Question: User interfaces often consist of different input devices like buttons, input fields, dialog boxes, sliders and others. The event order generally determines the expected behavior, and this behavior often is not easy to catch in a simple rule.
Is there a generic approach to this type of problem?
As an illustration of how easily an interface can become complex, take an interface with 3 toggle buttons. If the behavior of a button click depends on the state of each button, 2 ^ 3 * 3 = 24 event cases are possible. If the behavior also depends on the event history, the number of event cases grows exponentially.
As a real-life example, look at a wysiwyg text editor that I am working on. I choose the focus/blur event on the editor to enable/disable the editor. Some buttons (widgets) return the focus to the editor immediately, while other buttons open a dialog. In the image below arrows show where the focus should go when clicking on an interface element.
I found managing of focus a tricky issue here, often introducing undesired or counter-intuitive behavior.

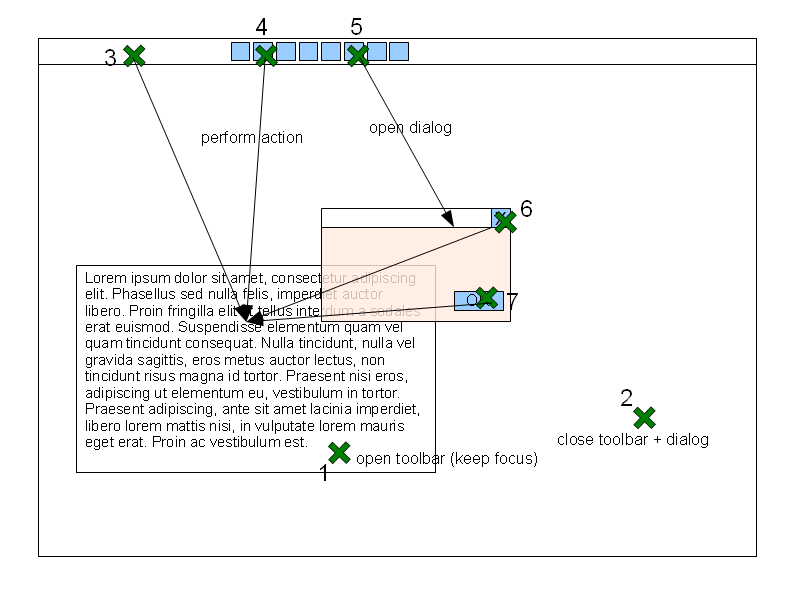
Answer: Getting my question right is part of the answer. My question is about a special case in which widgets are not only representations of data, but rather input devices for a shared piece of information.
An event dispatcher, as suggested by Matteo Migliore, has a different use. It is helpful in cases where the information flow is more linear: on the one side one or more objects that can fire an event and on the other side objects that listen to those events.
In my case, not only the managing of events should be centralized, but more importantly, also the managing of logic. This logic is characterized by several actuators influencing the same datasource in a way that can easily cause loops. In my case this datasource is: where is the focus and when should the editor be activated/deactivated.
The solution to prevent loops is to use an internal state variable and carefully design a mapping that translates each state + event combination into an action + new state. A basic implementation could look like:
'''
switch (eventdescription) {
case 'click_in_txt':
switch (state) {
case 'inactive':
activate();
state = 'active';
break;
case 'plugin_has_focus';
close_plugin();
state = 'active'
break;
default:
console.log('undefined situation ' + state + ' / ' + eventdescription);
}
...
}
'''
This approach still needs some trial and error, but it easy to see which situation causes a bug, and then you can change the behavior for that situation alone. Also the console.log() function shows where you overlooked some combination of events that might cause unexpected behavior.